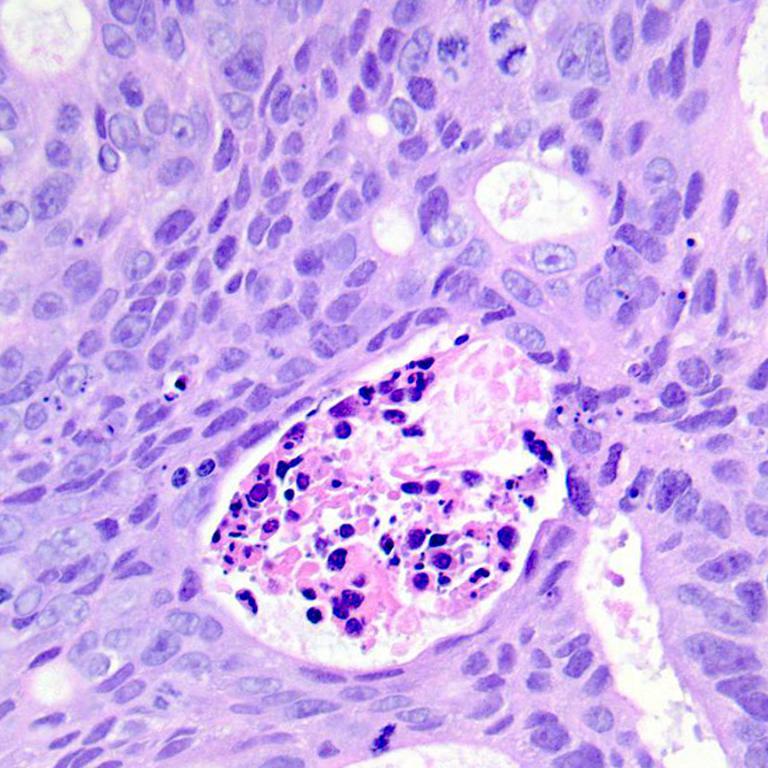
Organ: colon
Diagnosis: adenocarcinomas